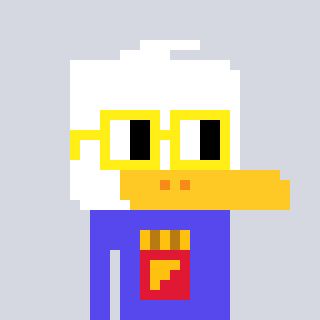
a pixel art character with square yellow glasses, a duck-shaped head and a computerblue-colored body on a cool background